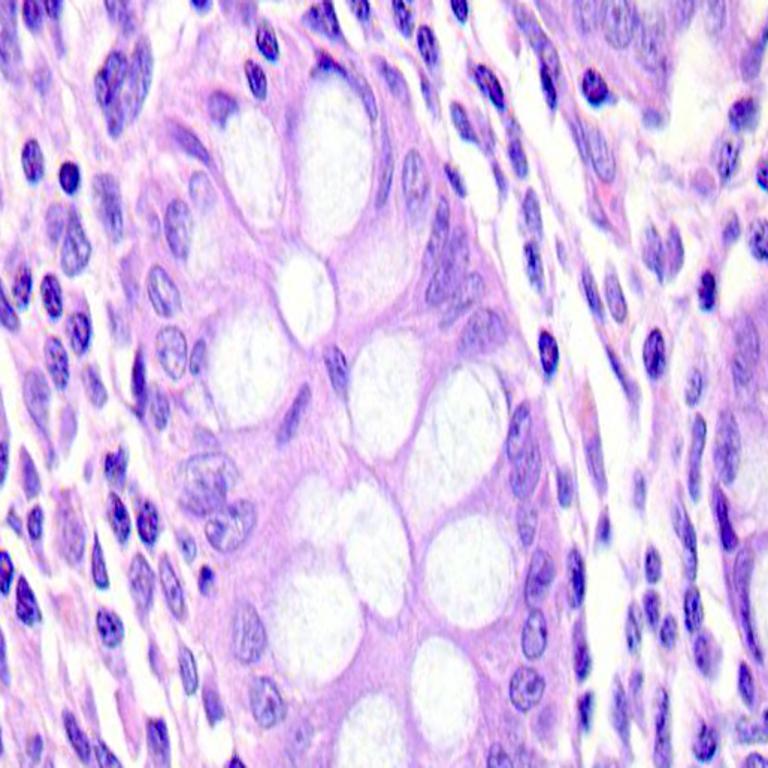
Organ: colon
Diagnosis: benign